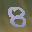
Label: 8